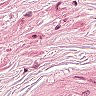
Metastatic tissue present: no